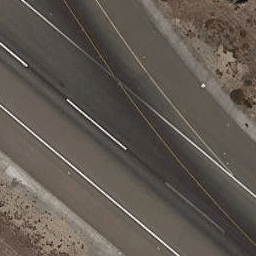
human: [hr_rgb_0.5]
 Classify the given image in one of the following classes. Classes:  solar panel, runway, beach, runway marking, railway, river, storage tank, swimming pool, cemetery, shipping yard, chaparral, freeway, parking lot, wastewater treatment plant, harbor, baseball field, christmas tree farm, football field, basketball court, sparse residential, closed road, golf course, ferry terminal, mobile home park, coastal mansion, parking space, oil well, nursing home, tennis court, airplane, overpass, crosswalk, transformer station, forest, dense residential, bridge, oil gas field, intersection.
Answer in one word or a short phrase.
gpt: runway